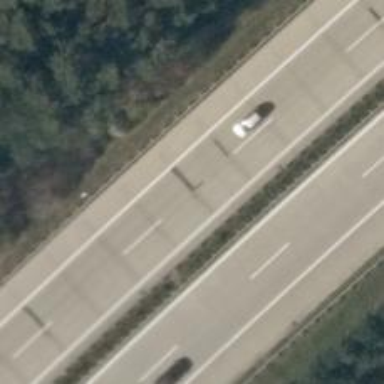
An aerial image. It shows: Motorway with concrete surface.